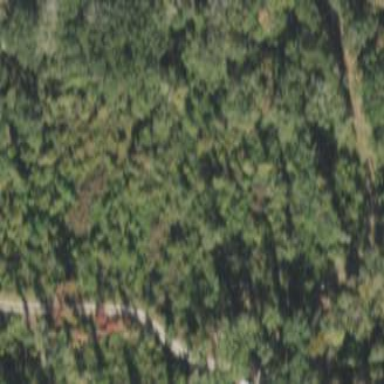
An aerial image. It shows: Mixed leaf woodland.